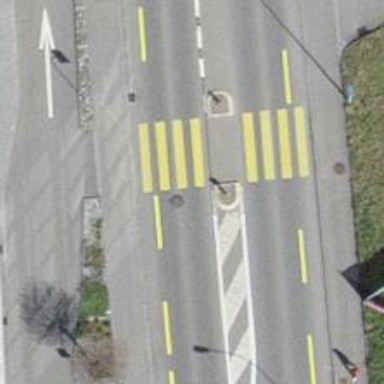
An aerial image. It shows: Uncontrolled zebra crossing on the road.